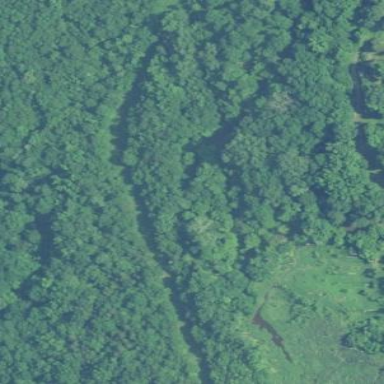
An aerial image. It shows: Mixed woodland with variety of leaf types and cycles.